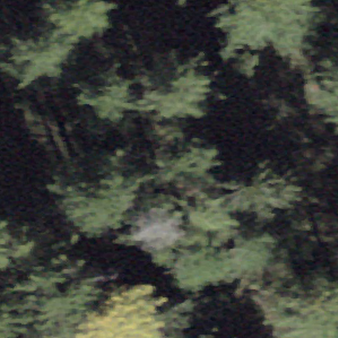
Label: other